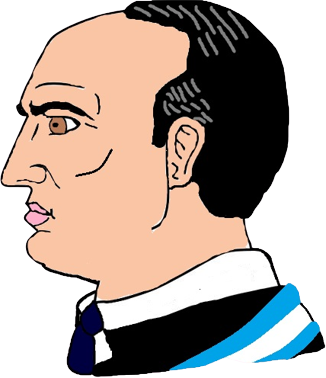
Label: 4_Yes_Chad